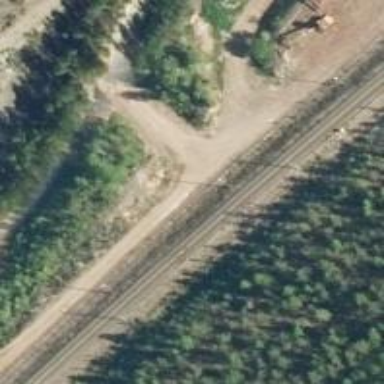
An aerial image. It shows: Railway siding with rails.